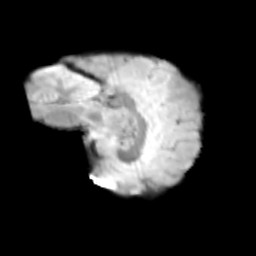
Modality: T2w
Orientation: sagittal
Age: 11
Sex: male
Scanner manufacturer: siemens
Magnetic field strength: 3 T
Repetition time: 3.8 s
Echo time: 0.07 s